Question: I want to Ask One Question that is More Important For .
We see in 'IOS' You Can Run 'IOS App' (Created By 'IOS Phone' only) that app Run in Tablet
Device & work As 'Iphone' As shown in Image.

Is there Any Way to Run 'Android' App (Created By 'Android Phone' only) that app Run in Tablet Device & work As 'Android Phone' As shown in image.
is this Possible in 'Android'!
Any help?.
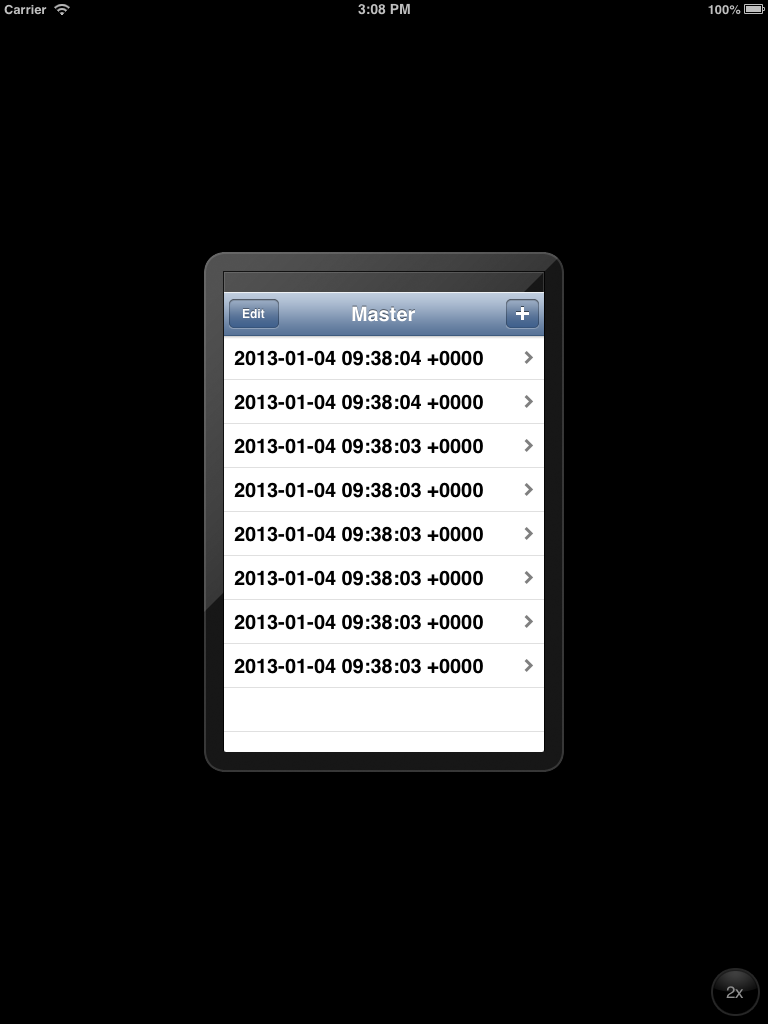
Answer: Android actually handles this better than iOS, it scales the app up. Any app on the Play store which isn't being filtered will work on any Android device.
In iOS you have different views for your iPad/iPhone on Android you use 'Fragments' to acheive the same result see <URL>.
Personally its better on Android as you can reuse componentized UI.
IF you really want to make it look like a phone app, you can use scaled mode, (if you target your app against gingerbread 'targetSdk="10"') then Honeycomb+ will present the users with scaled mode similar to the iOS thing. I by no means recommend this! It is the worst UX you can give your users!